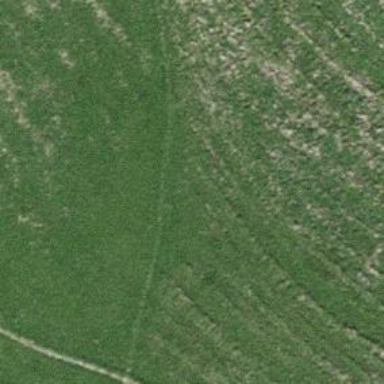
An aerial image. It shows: Grassy path that serves as route.